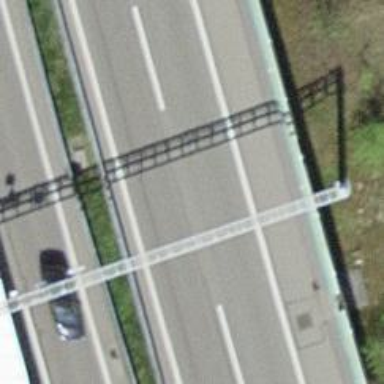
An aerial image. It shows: Gantry structure.